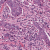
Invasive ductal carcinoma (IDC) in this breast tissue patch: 1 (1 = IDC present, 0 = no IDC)